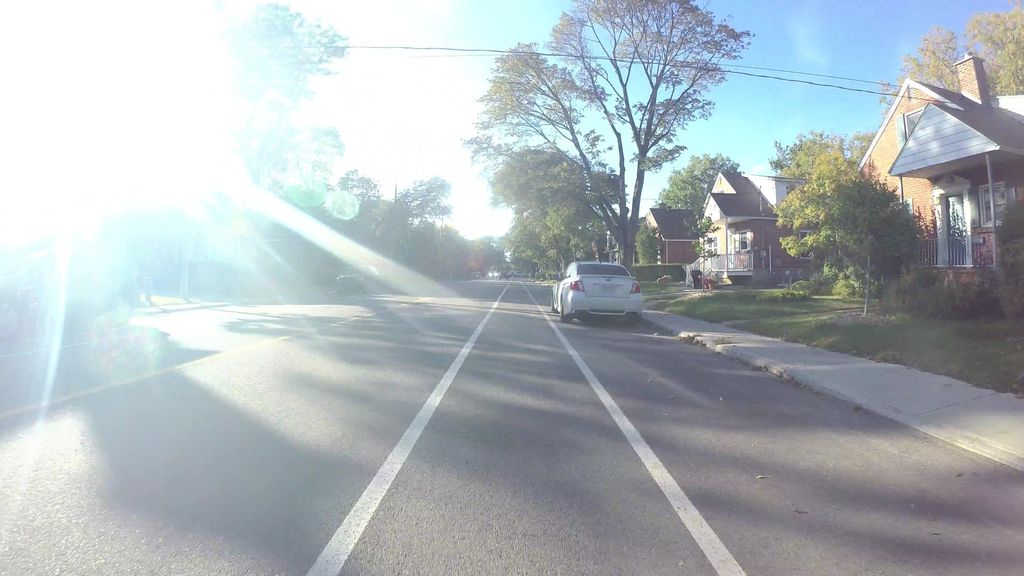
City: montreal